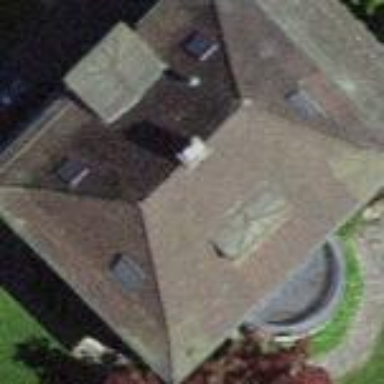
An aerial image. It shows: Residential building with hipped roof.